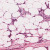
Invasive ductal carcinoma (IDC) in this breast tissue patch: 1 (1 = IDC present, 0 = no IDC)